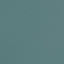
Land use / land cover class: SeaLake